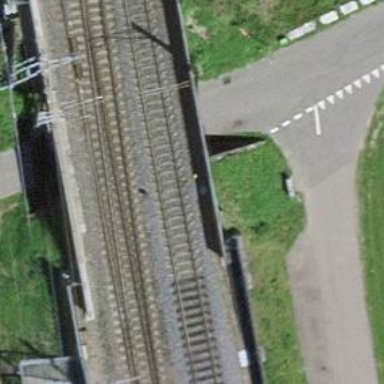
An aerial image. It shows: Single-track railway with electrified contact lines.